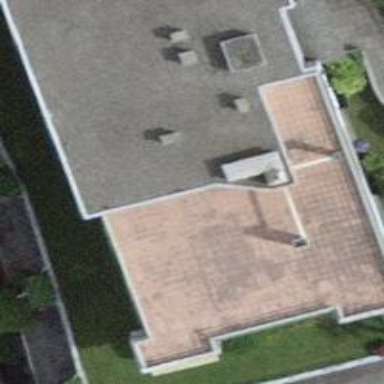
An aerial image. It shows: Building with flat roof made of gravel.